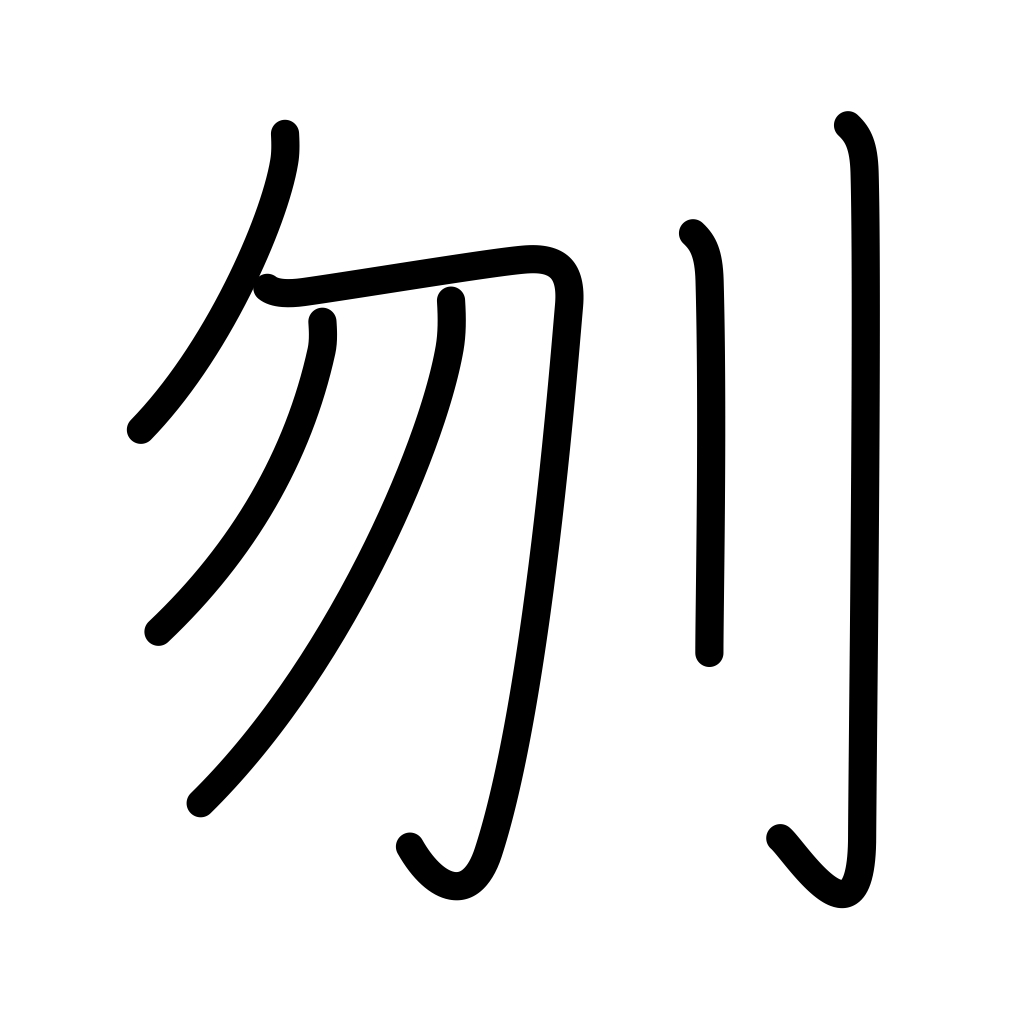
Meaning: decapitate